Question: I have this NSImage I want to save to disk on a sandbox app.
I have this code:
'''
- (void)exportPNGImage:(NSImage *)image withName:(NSString*)name
{
NSArray *windows =[[NSApplication sharedApplication] windows];
NSWindow *window = windows[0];
// Build a new name for the file using the current name and
// the filename extension associated with the specified UTI.
CFStringRef newExtension = UTTypeCopyPreferredTagWithClass(kUTTypePNG,
kUTTagClassFilenameExtension);
NSString* newName = [[name stringByDeletingPathExtension]
stringByAppendingPathExtension:(__bridge NSString*)newExtension];
NSSavePanel *panel = [NSSavePanel savePanel];
[panel setNameFieldStringValue:newName];
[panel setAllowsOtherFileTypes:NO];
[panel setAllowedFileTypes:@[(__bridge NSString*)newExtension]];
[panel beginSheetModalForWindow:window completionHandler:^(NSInteger result){
if (result == NSFileHandlingPanelOKButton)
{
NSURL *fileURL = [panel URL];
// Write the contents in the new format.
NSBitmapImageRep *imgRep = [[image representations] objectAtIndex: 0];
NSData *data = [imgRep representationUsingType: NSPNGFileType properties: nil];
[data writeToURL:fileURL atomically:YES];
}
}];
}
'''
CRASH:
here are the entitlements:

I have also tried <URL> without success.
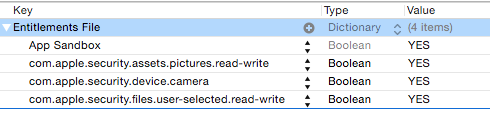
Answer: '''
[NSSavePanel savePanel];
'''
and
'''
[NSSavePanel openPanel];
'''
simply don't work on OSX 10.10, 10.10.1 and 10.10.2 on storyboard apps.
The solution given by Apple to me was "use Xibs".
After having a long list of problems with storyboard apps on OSX, I don't use them anymore. "Use XIBS" is what I am doing.